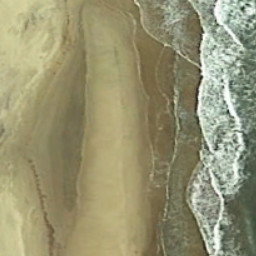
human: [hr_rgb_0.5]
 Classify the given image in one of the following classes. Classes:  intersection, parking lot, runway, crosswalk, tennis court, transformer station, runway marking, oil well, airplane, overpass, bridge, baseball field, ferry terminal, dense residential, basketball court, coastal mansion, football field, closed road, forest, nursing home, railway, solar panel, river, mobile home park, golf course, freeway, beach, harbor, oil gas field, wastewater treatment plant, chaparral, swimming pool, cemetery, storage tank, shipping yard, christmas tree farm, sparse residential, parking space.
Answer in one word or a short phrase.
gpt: beach